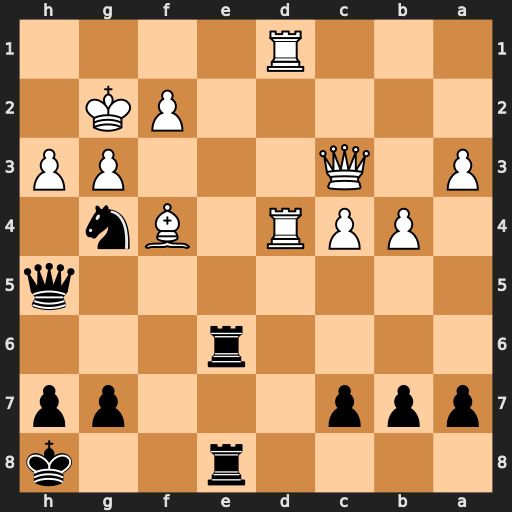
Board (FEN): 4r2k/ppp3pp/4r3/7q/1PPR1Bn1/P1Q3PP/5PK1/3R4
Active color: b
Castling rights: -
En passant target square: -
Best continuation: Nxf2 Rd7 Qxh3+